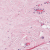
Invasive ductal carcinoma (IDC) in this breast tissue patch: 0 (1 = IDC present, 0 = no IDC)